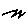
Label: zigzag